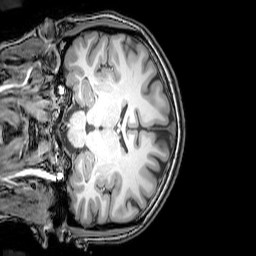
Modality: T1w
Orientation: coronal
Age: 24
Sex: female
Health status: healthy
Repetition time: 0.081 s
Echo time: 0.037 s